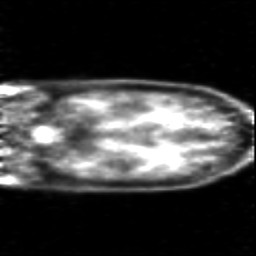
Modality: PET
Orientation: coronal
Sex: female
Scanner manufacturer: siemens